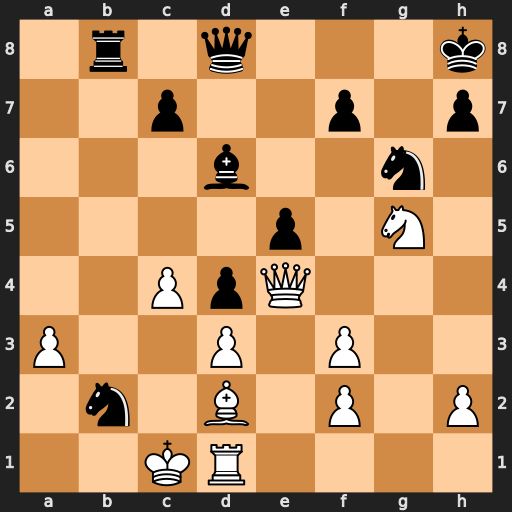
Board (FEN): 1r1q3k/2p2p1p/3b2n1/4p1N1/2PpQ3/P2P1P2/1n1B1P1P/2KR4
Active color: w
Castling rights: -
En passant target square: -
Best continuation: Nxf7+ Kg7 Nxd8